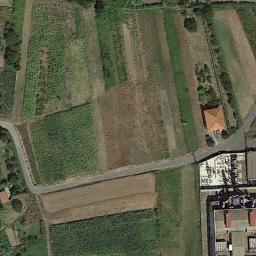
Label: rectangular_farmland